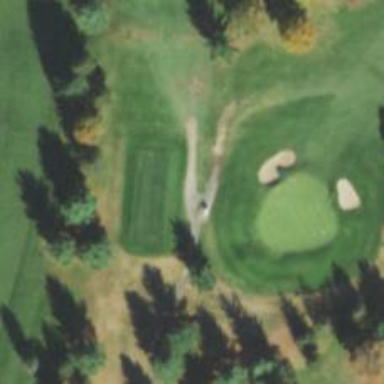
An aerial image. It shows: Path for both roads and golfers.